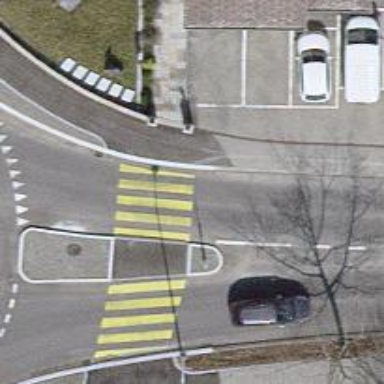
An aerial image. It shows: Uncontrolled zebra crossing on the road.